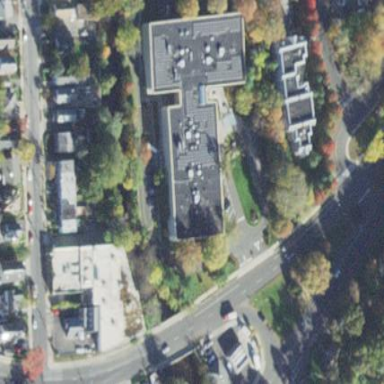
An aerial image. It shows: Part of building.